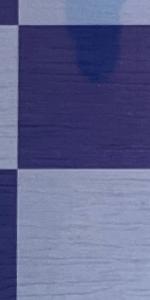
Label: Empty